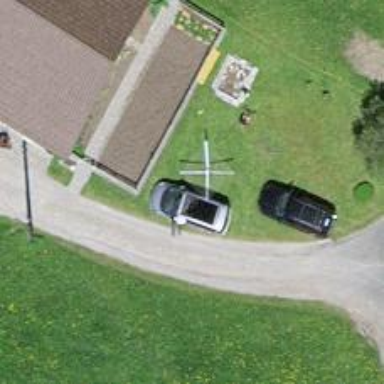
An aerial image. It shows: Unpaved driveway with service road designation.